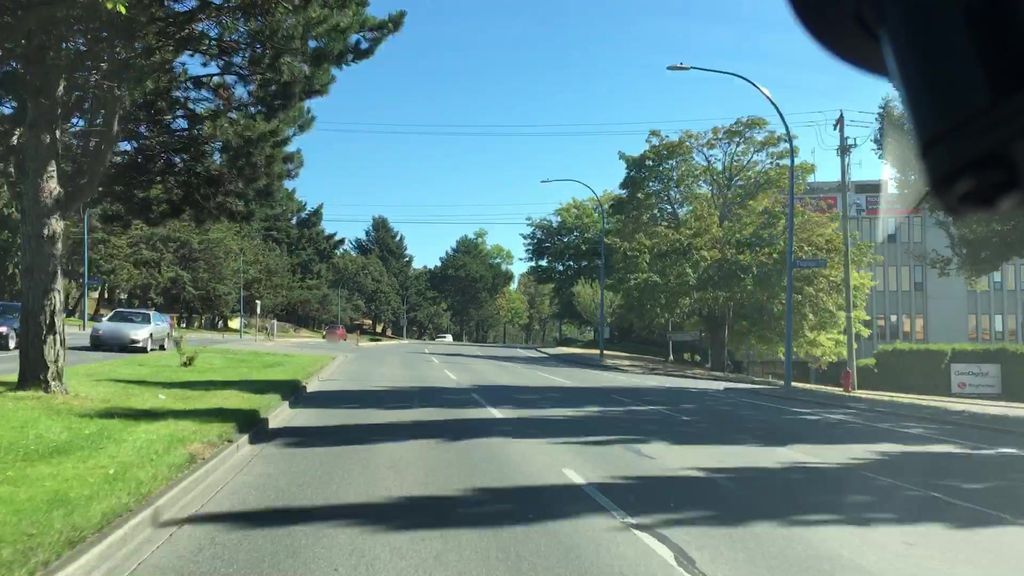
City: victoria